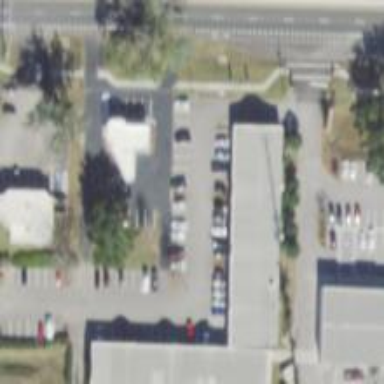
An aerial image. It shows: Parking space.